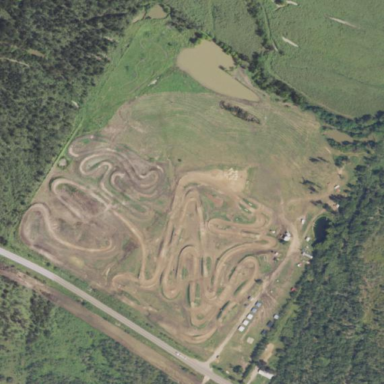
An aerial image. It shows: Motocross pitch for leisure land activities.